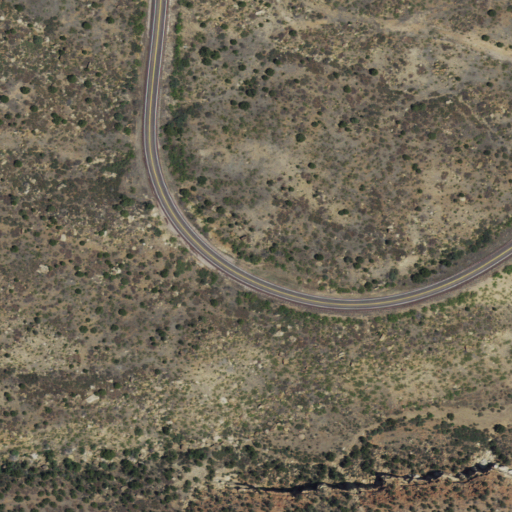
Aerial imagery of mountain in New Mexico named David Hill containing shrub, open development, low intensity development, and evergreen forest